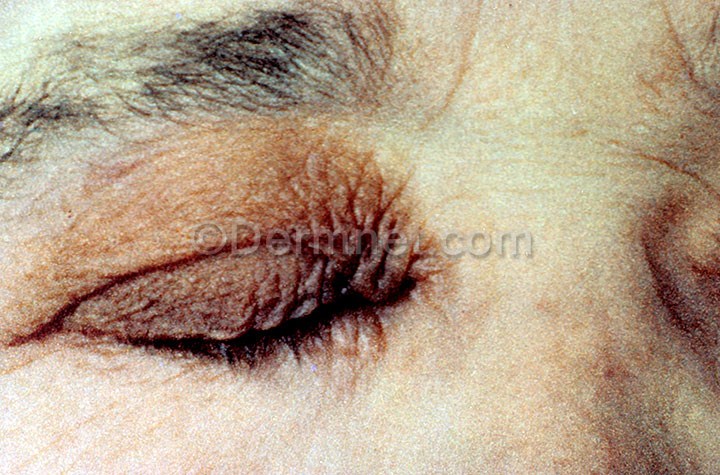
Disease: Systemic Disease